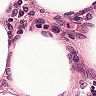
Metastatic tissue present: no